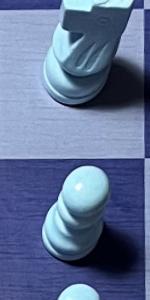
Label: Pawn_White